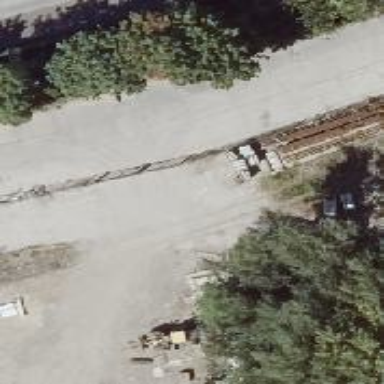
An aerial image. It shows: Railway level crossing.